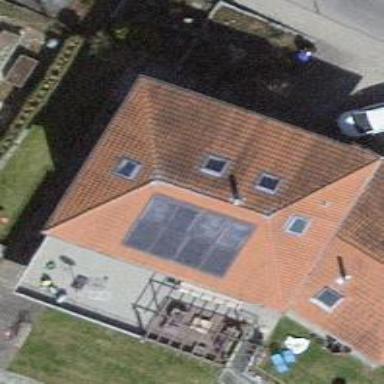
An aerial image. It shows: Solar power generator using photovoltaic panels.